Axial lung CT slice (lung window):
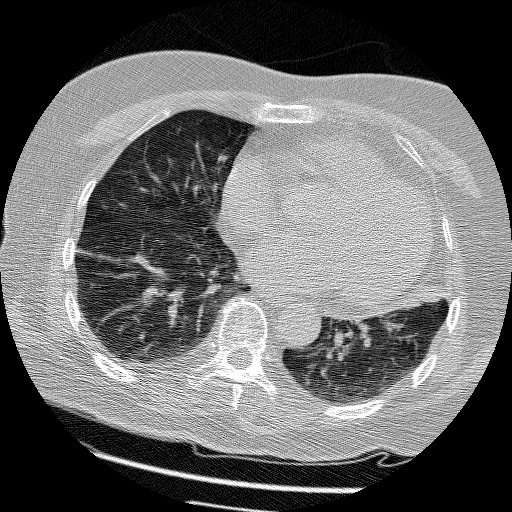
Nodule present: no